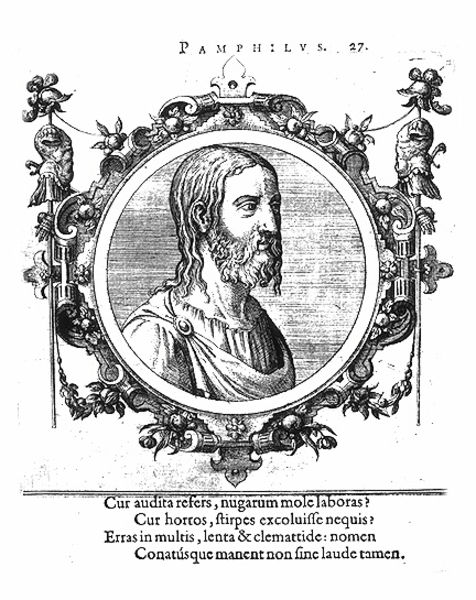
Titel: Bildnis des Pamphilos
Institution: (Seriendruck)
Schlagwörter: blätter, kopf, mann, schatten, umhang, weiß, frisur, grau, haar, licht, mund, nase, ohr, profil, schmuck, schwarz, stirn, blick, ornament, bart, hemd, augen, bibel, bärtig, falten, gesicht, rahmen, vollbart, bildnis, hals, portrait, porträt, auge, gewand, haare, kutte, girlande, pflanzen, brustbild, lippen, locken, renaissance, kreis, rund, rundbild, tondo, ranken, holzschnitt, schrift, papier, stab, grafik, graphik, rand, kartusche, inschrift, floral, ornamente, verzierung, buch, medaillon, druck, schwarzweiss, schraffur, holzstich, stich, seite, illustration, säbel, text, helm, rüstung, ranke, buchseite, verziert, halbprofil, christus, jesus, toga, zeilen, doppelkreis, kupferstich, schließe, groteske, verziehrung, arabeske, latein, beischrift, lateinisch, hellenismus, grahik, fibel, seriendruck, pamphlet, gewandschließe, schrfit, christud, rollwerk, mann mit bart, schulterschließe, schweitel, pamph, verziehunf, verziergung, pamphilus